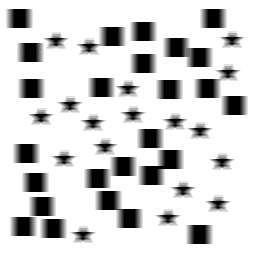
Squares: 26
Triangles: 0
Stars: 18
Total shapes: 44